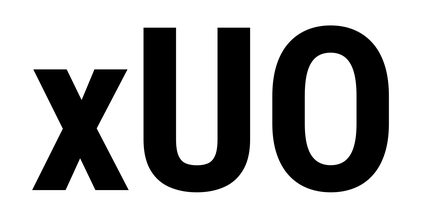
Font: Roboto_Condensed_Bold